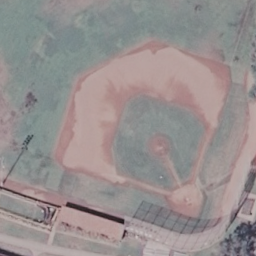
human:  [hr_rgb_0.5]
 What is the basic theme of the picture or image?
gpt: baseball diamond